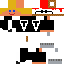
A male human skin with dark skin, wearing blonde long hair dressed in a blue suit and black pants, featuring a closed mouth.